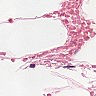
Metastatic tissue present: no